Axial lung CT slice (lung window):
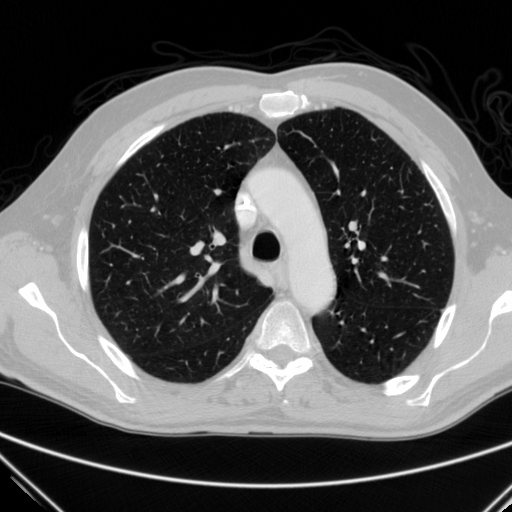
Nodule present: no